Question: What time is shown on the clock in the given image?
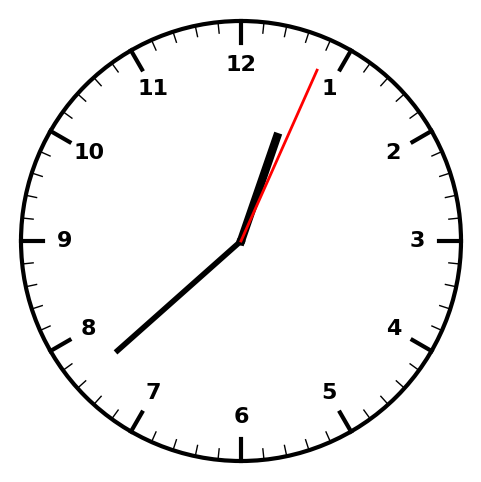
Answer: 12:38:04